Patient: sex F, age 80
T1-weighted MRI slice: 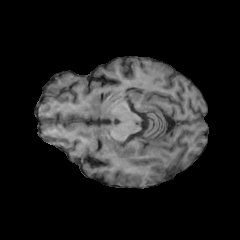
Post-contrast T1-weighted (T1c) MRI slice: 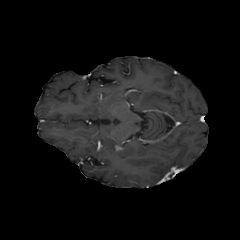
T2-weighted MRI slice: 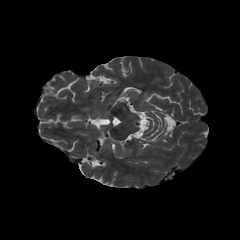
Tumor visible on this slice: no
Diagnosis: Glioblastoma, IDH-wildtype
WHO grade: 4